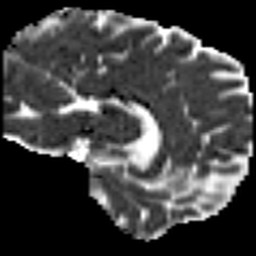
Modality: MD
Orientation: sagittal
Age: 25
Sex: male
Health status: ill
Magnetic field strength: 3 T
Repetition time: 8.4 s
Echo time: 0.0926 s